Question: I guess a picture explains more than 1000 words...

This is the screen I get after booting - but the boot animation itself is already distorted.
It's possible to interact with the emulator at the elements usual positions - in the screenshot, for example, if I'm clicking in the middle of the lower bar, the home button gets selected.
I had some other AVDs, this is the first one where this behavior occurs.
The 'config.ini' for the AVD, running on Windows 7:
'''
avd.ini.encoding=UTF-8
abi.type=x86
disk.dataPartition.size=200M
hw.accelerometer=yes
hw.audioInput=yes
hw.battery=yes
hw.camera.back=none
hw.cpu.arch=x86
hw.dPad=no
hw.device.hash2=MD5:750a657019b49e621c42ce9a20c2cc30
hw.device.manufacturer=User
hw.device.name=Samsung Tab
hw.gps=yes
hw.keyboard=yes
hw.lcd.density=160
hw.mainKeys=no
hw.ramSize=2048
hw.sdCard=no
hw.sensors.orientation=yes
hw.sensors.proximity=yes
hw.trackBall=no
image.sysdir.1=system-imagesndroid-19\default+skin.dynamic=yes
skin.name=601x962
skin.path=601x962
tag.display=Default
tag.id=default
vm.heapSize=32
'''
The device is a custom configuration, and I've created <URL>
I've found <URL> - the answer didn't really help me, and I hope that this bug doesn't exist for three years.
Is this a common problem, and is there some workaround?
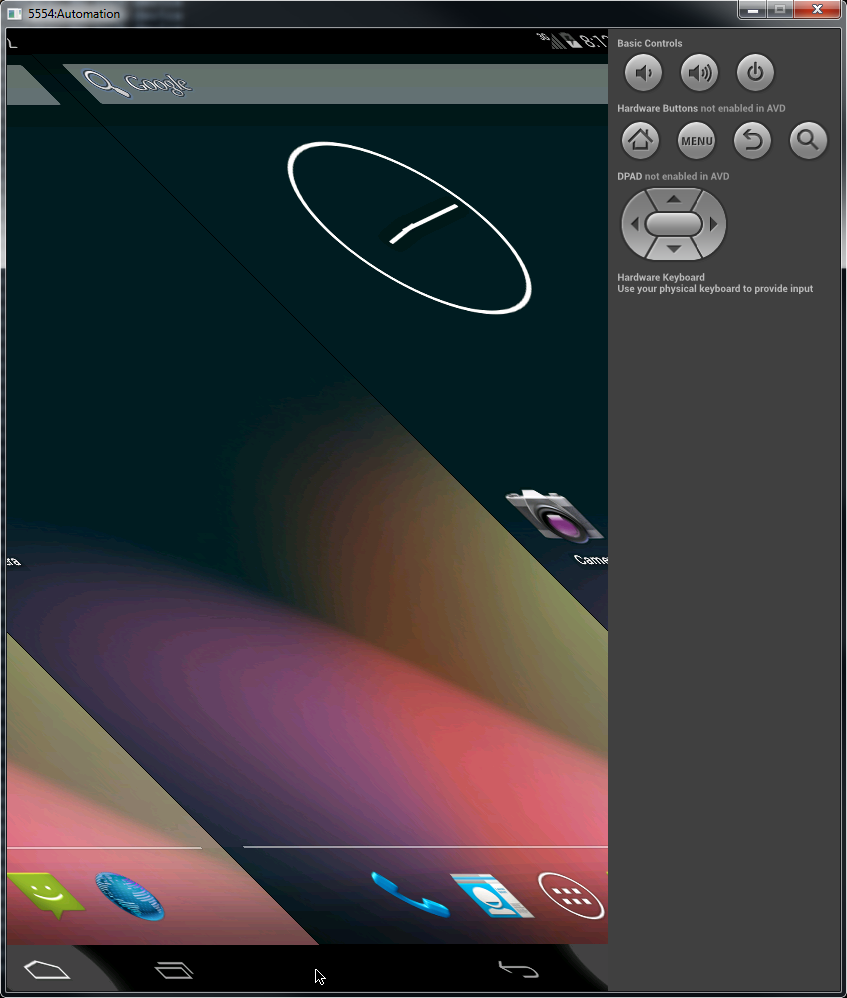
Answer: A diagonal display like this tends to be caused by a disagreement (usually by 1 pixel) about the width of the display between the code writing to a linear framebuffer and the code or hardware displaying it.
Your specification of a 601 pixel wide skin is very suspicious. Consider if the width should actually be 600.